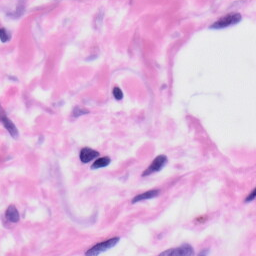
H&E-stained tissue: Skin